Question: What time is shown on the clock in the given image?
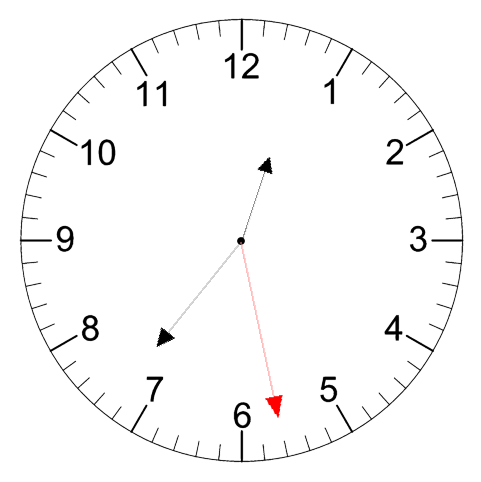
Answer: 12:36:28